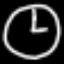
Label: clock